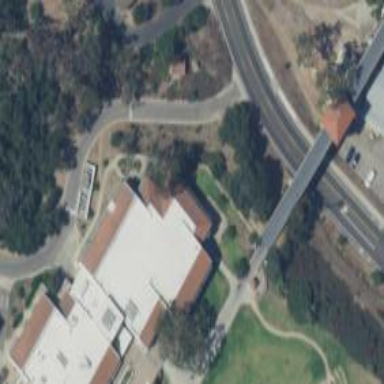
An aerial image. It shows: Library.